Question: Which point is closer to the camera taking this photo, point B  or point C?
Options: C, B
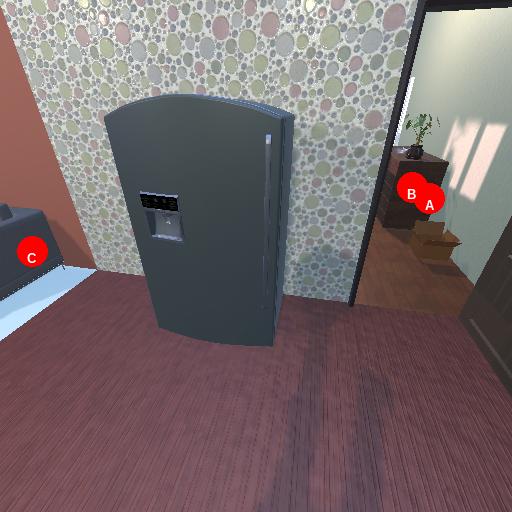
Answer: C